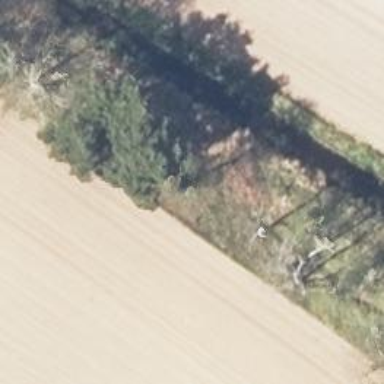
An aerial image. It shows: Row of deciduous broadleaved trees.